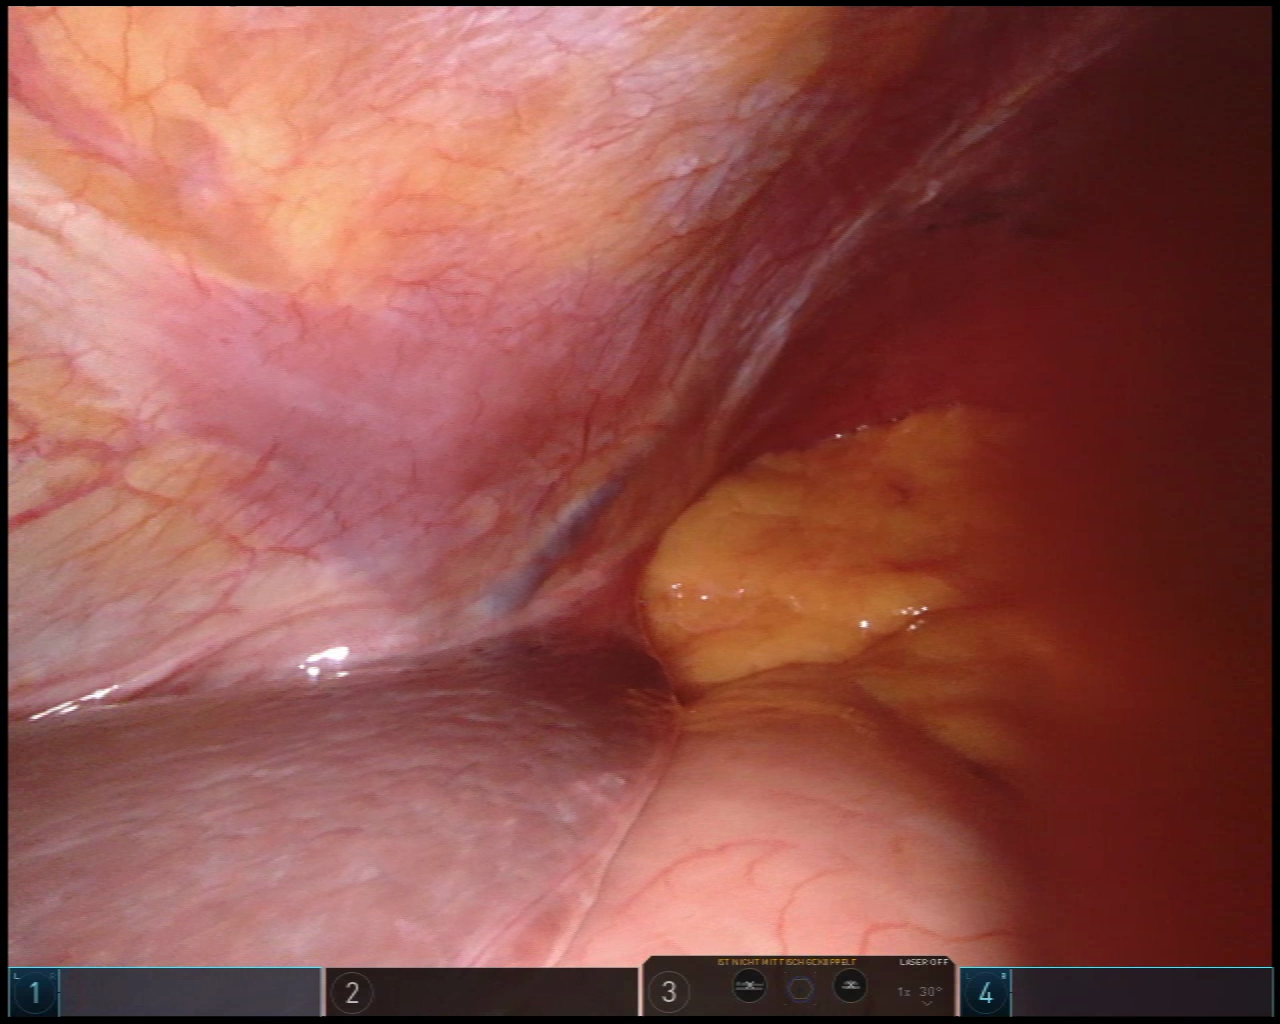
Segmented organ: stomach
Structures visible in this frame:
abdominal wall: yes
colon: no
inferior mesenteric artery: no
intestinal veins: no
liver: yes
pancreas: no
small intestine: no
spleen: no
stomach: yes
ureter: no
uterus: no
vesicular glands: no